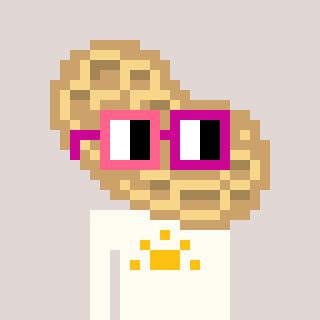
a pixel art character with square pink and red glasses, a peanut-shaped head and a grayscale-colored body on a warm background